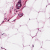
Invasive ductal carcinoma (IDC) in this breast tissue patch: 0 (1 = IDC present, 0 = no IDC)